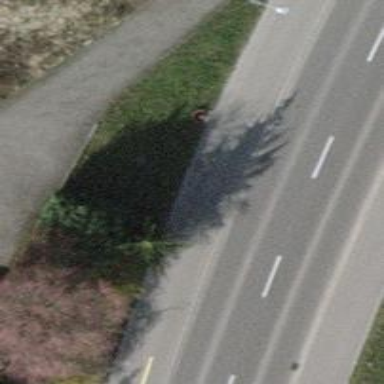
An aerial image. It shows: Asphalt cycleway.